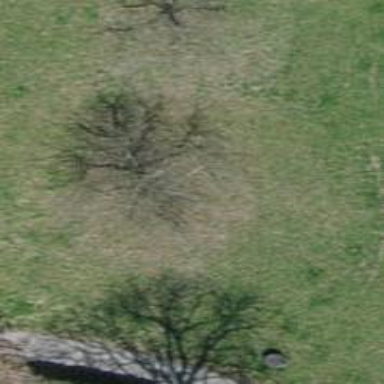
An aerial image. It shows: Single tag "natural: tree."